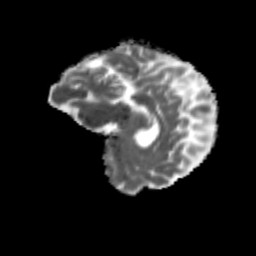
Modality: MD
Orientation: sagittal
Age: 52
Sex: male
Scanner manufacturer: siemens
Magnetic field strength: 3 T
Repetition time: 4.71 s
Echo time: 0.0906 s